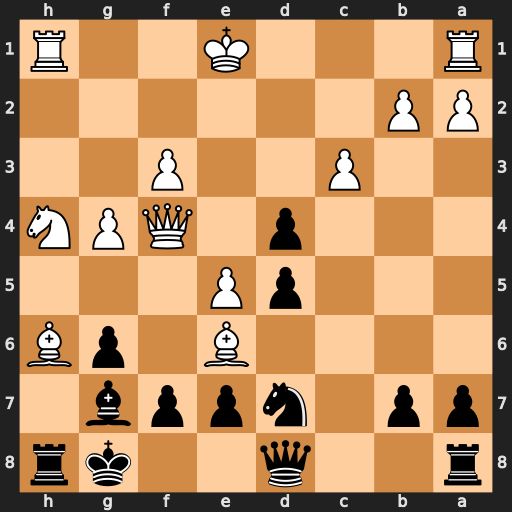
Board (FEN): r2q2kr/pp1nppb1/4B1pB/3pP3/3p1QPN/2P2P2/PP6/R3K2R
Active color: b
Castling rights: KQ
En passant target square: -
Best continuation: Nxe5 Bxf7+ Nxf7